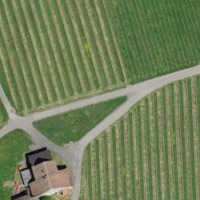
EUNIS habitat code: 40
Species observed at this site:
Lepidium draba